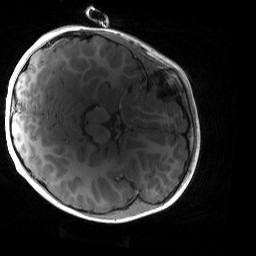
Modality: T1w
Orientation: axial
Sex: male
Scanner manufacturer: siemens
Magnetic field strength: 3 T
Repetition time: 1.9 s
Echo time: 0.00243 s